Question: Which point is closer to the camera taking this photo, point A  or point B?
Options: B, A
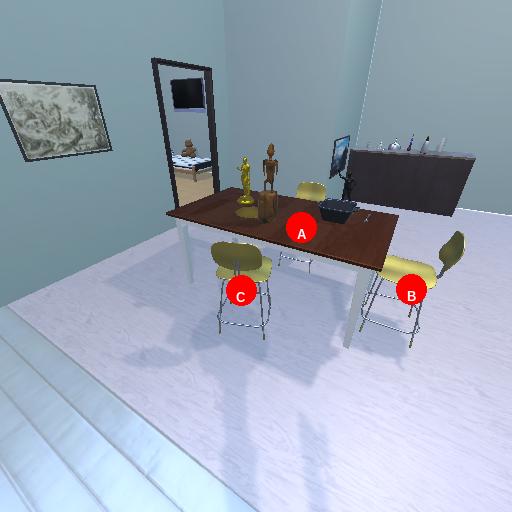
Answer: B